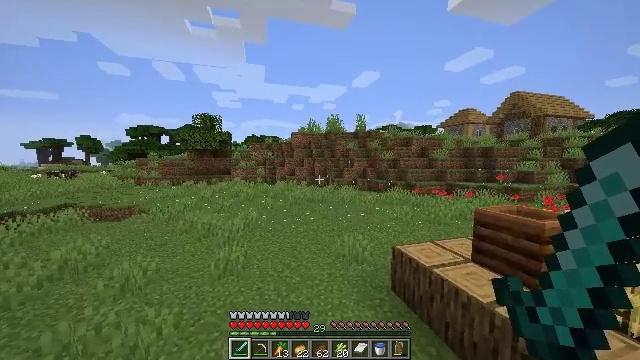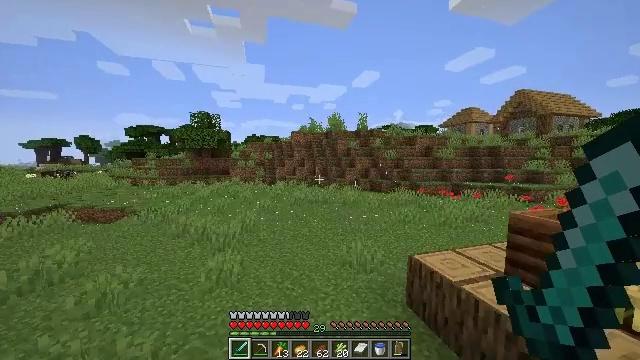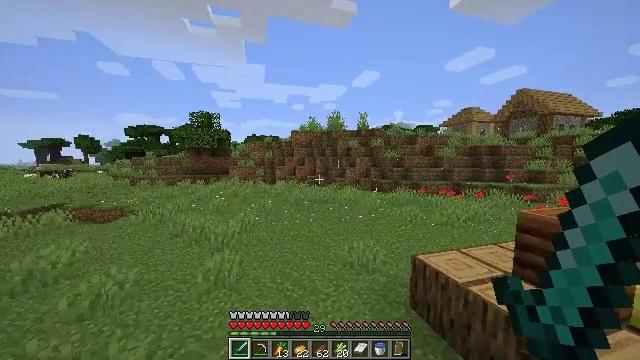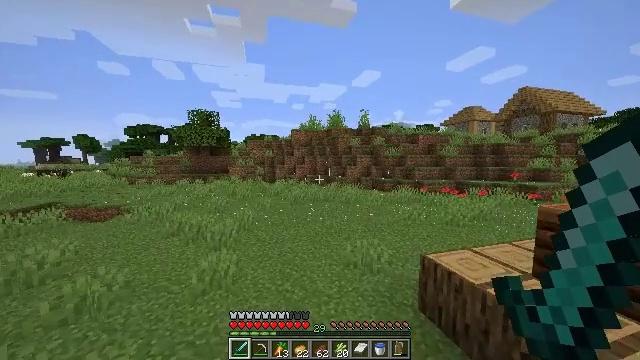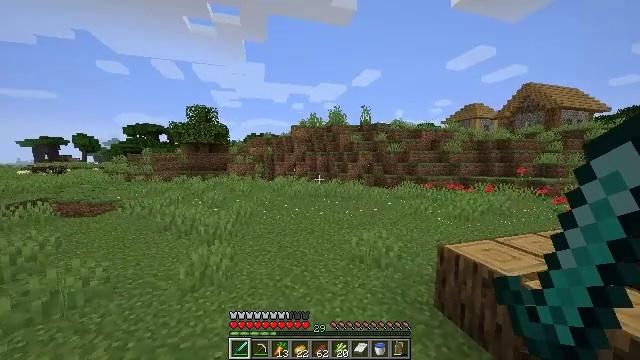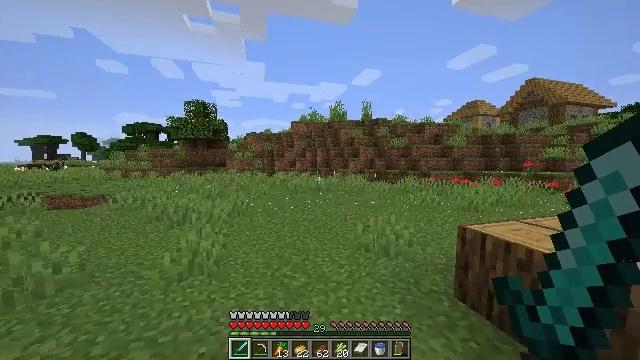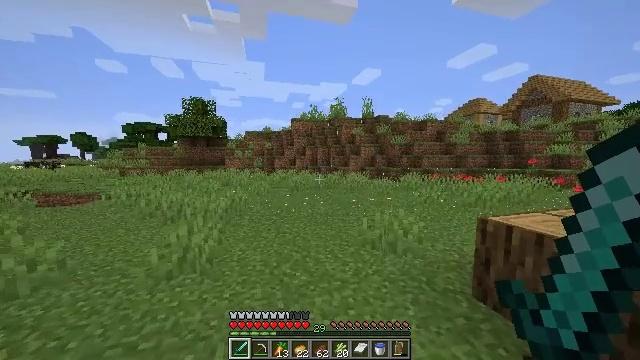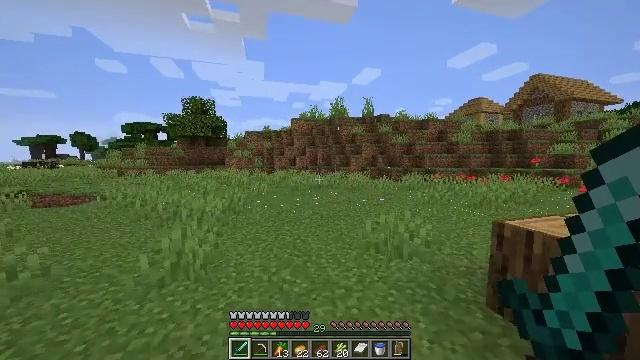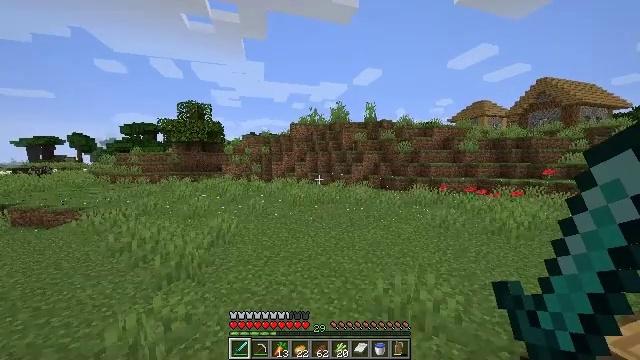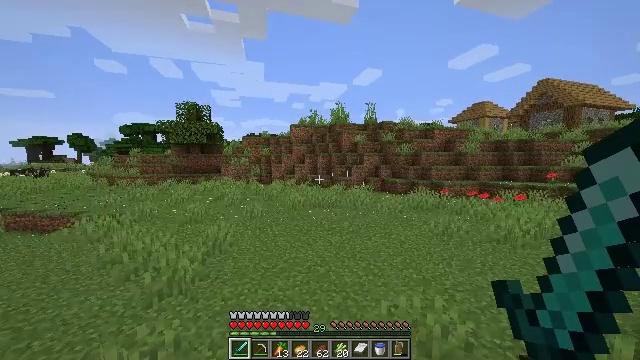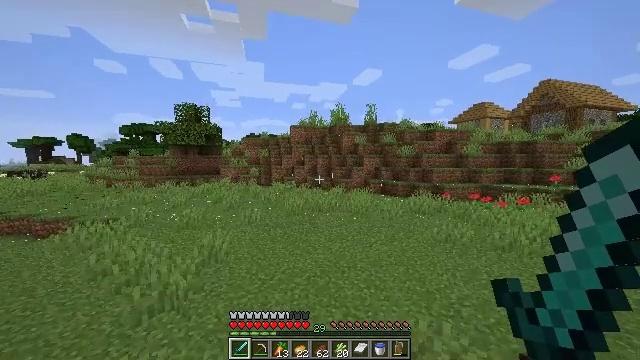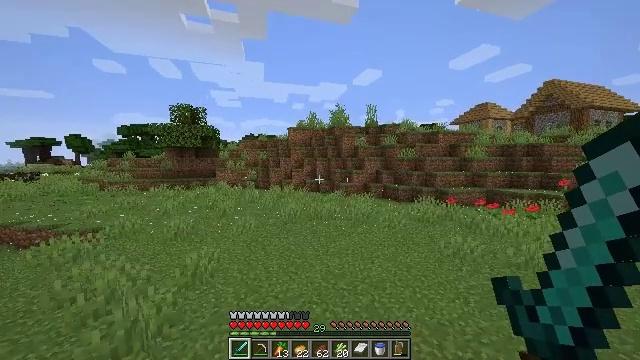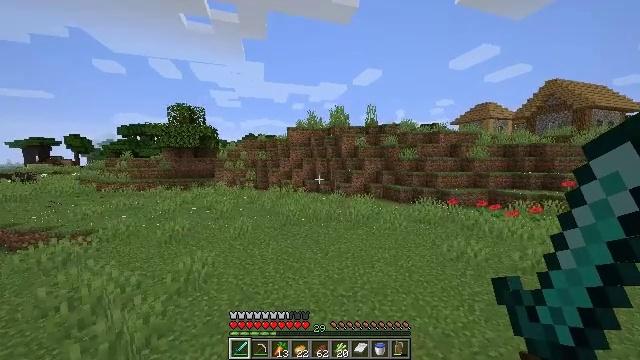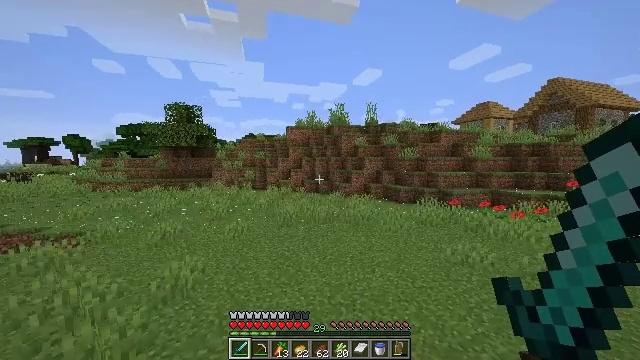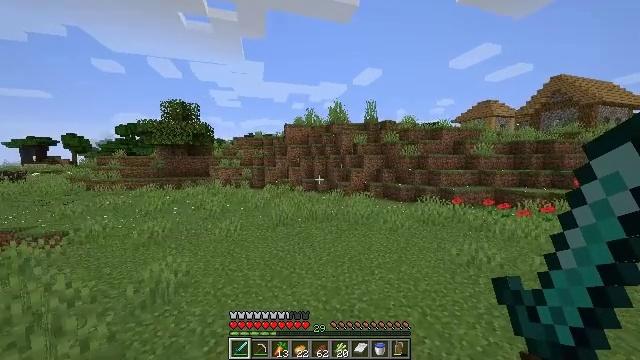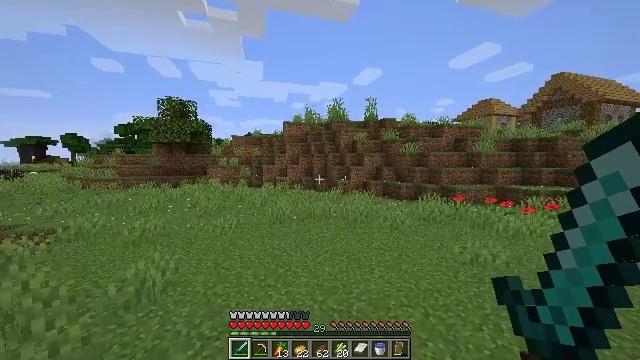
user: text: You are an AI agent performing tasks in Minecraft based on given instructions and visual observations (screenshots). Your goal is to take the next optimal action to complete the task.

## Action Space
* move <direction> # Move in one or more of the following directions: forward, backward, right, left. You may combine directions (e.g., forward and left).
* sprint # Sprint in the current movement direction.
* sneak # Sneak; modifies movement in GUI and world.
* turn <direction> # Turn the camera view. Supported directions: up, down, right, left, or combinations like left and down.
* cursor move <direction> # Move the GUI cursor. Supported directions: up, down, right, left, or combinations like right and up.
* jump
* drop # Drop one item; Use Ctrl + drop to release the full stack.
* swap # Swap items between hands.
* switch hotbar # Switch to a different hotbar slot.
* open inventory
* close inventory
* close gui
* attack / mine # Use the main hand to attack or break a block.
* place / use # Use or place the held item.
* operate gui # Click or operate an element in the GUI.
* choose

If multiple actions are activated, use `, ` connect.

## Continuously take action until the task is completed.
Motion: motion action
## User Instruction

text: Gather poppy from the ground.
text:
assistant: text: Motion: move forward, sprint, jump
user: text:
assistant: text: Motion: move forward, sprint, jump
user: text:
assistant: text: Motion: move forward, sprint, jump
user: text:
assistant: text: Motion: move forward, sprint, jump
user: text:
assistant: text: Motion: move forward, sprint, jump
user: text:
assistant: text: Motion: move forward, sprint, jump
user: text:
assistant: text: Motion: move forward, sprint, jump
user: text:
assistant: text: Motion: move forward and move right, sprint, jump
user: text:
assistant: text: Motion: move forward and move right, sprint, jump
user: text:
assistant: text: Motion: move forward and move right, sprint, jump
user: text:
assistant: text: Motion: move forward and move right, sprint, jump
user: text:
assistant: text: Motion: move forward and move right, sprint, jump
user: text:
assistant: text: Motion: move forward and move right, sprint, jump
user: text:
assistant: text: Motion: move forward and move right, sprint, jump
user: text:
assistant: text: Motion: move forward and move right, sprint, jump
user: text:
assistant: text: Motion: move forward and move right, sprint, jump
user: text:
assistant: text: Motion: move forward and move right, sprint, jump
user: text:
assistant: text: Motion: move forward and move right, sprint, jump
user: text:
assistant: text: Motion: move forward and move right, sprint, jump
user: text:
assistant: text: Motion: move forward and move right, sprint, jump
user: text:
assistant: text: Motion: move forward and move right, sprint, jump
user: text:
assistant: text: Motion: move forward and move right, sprint, jump
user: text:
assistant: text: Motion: move forward and move right, sprint, jump
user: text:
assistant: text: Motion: move forward and move right, sprint, jump
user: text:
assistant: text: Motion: move forward and move right, sprint, jump
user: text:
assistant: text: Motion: move forward and move right, sprint, jump
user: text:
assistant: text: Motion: move forward and move right, sprint, jump
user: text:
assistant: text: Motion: move forward and move right, sprint, jump
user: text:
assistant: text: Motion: move forward and move right, sprint, jump
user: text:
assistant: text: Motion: move forward and move right, sprint, turn left and up, jump